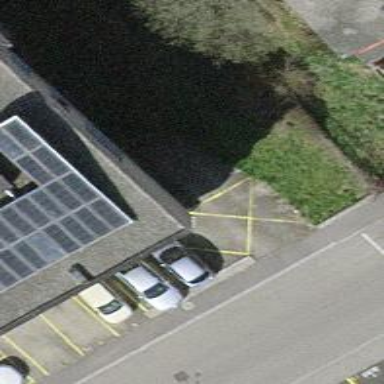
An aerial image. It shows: Post box is visible.